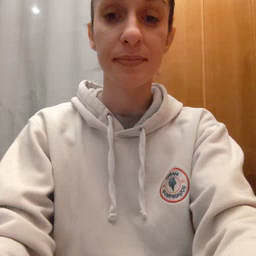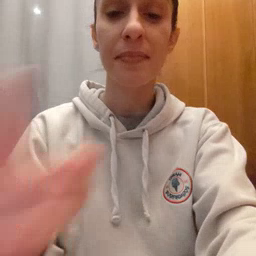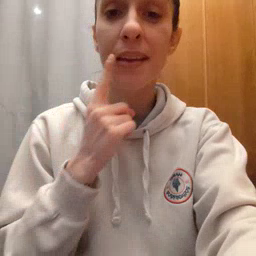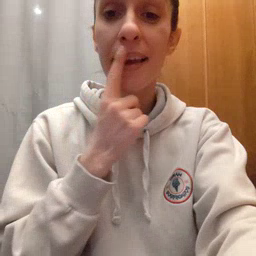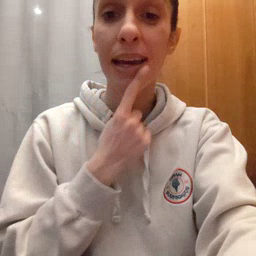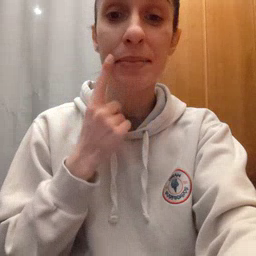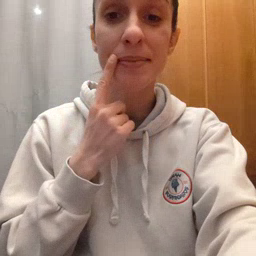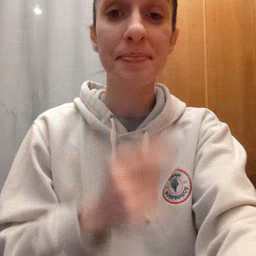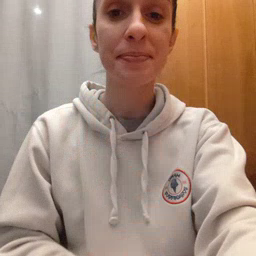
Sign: lips